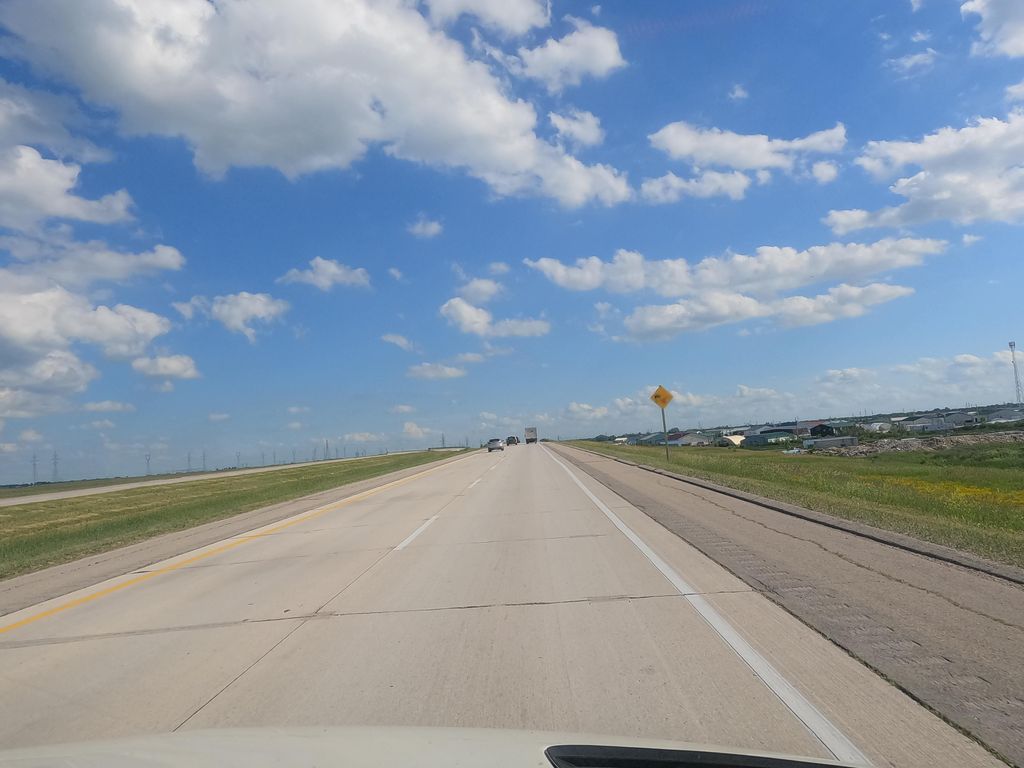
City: winnipeg